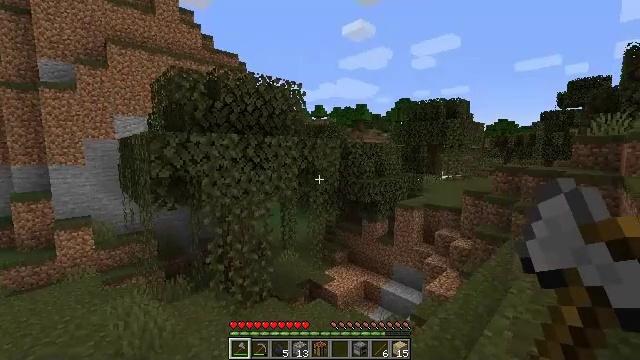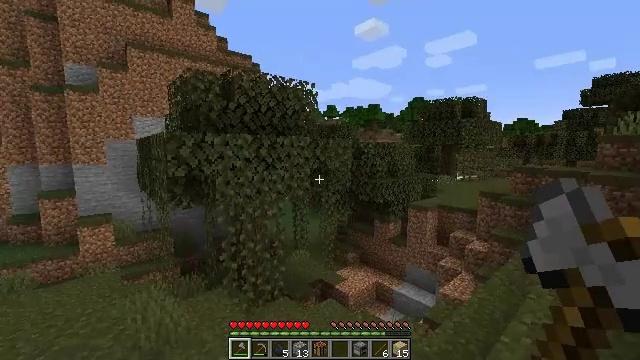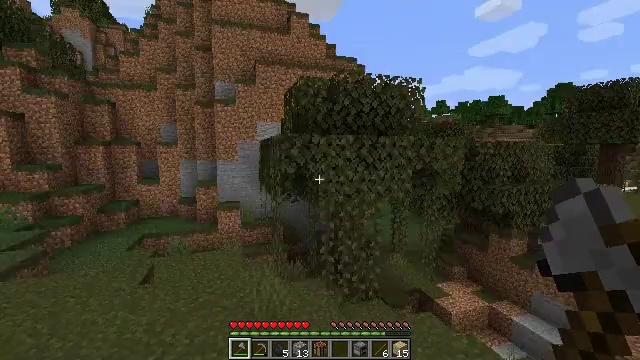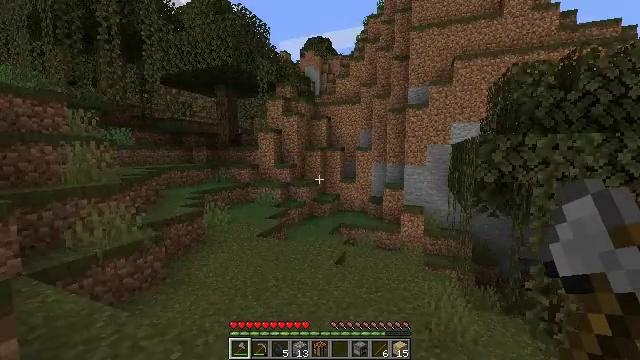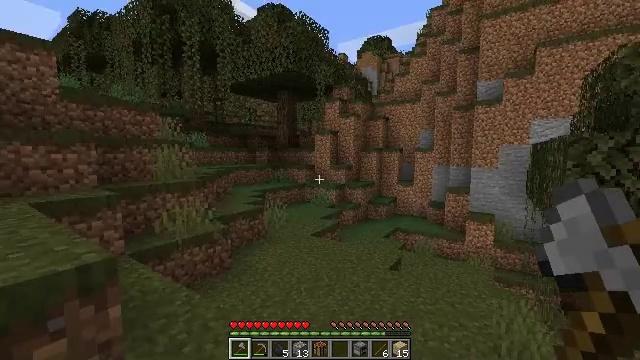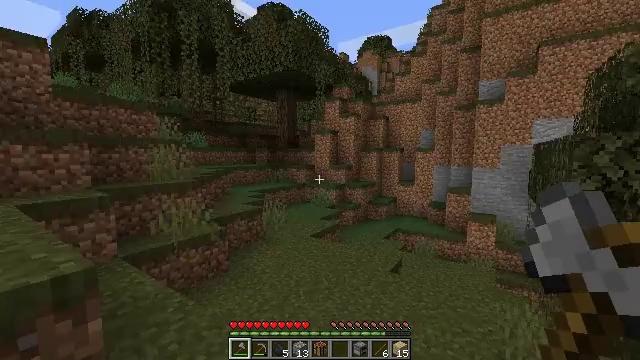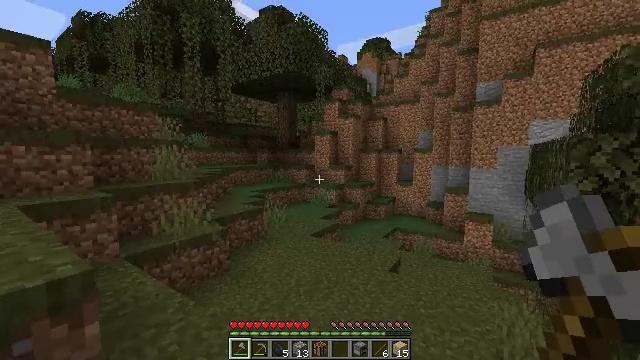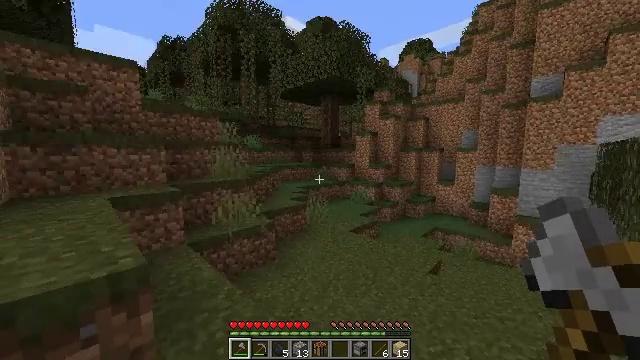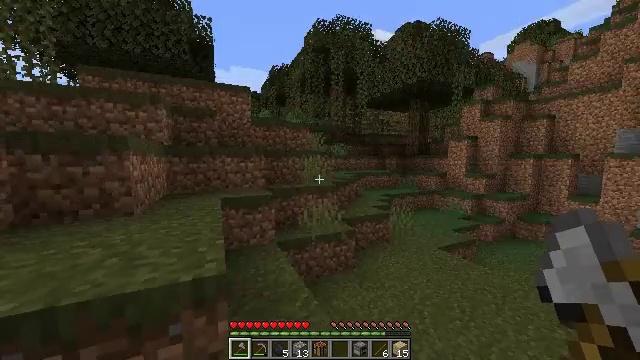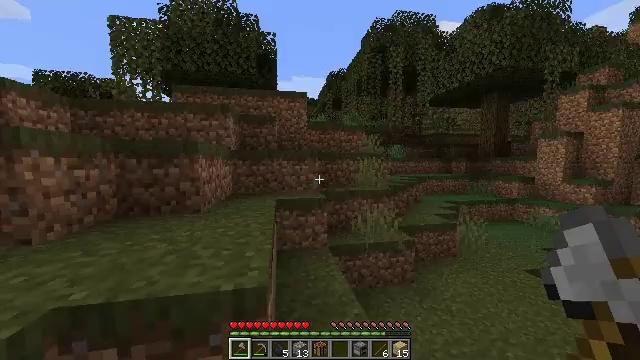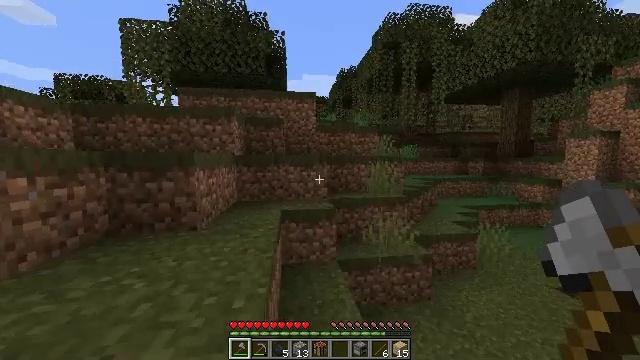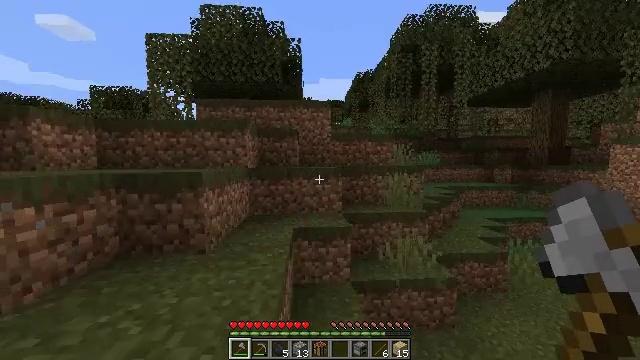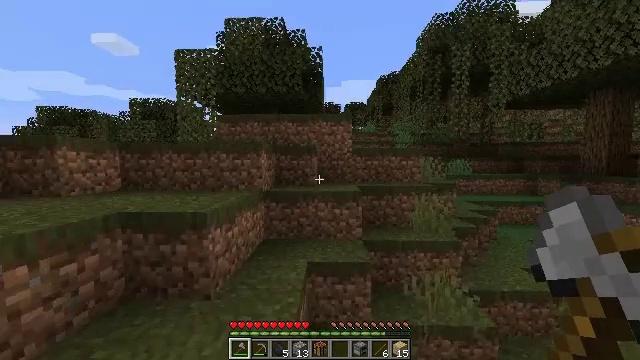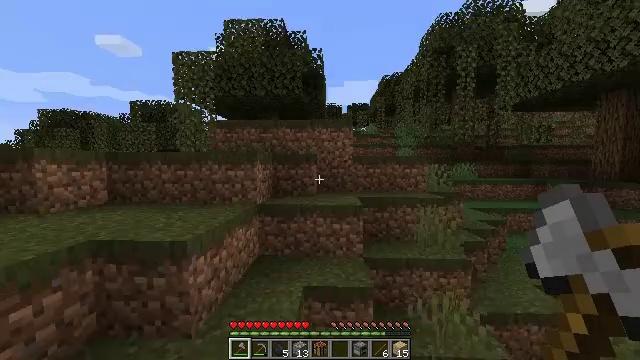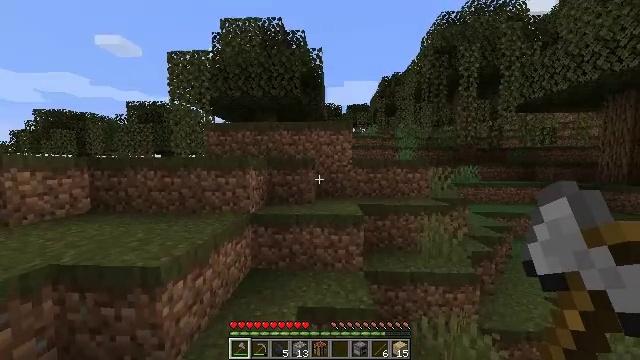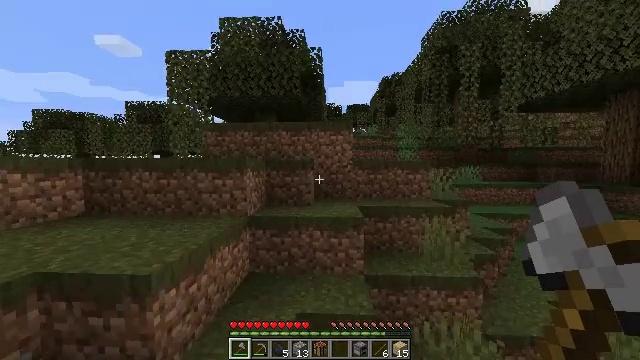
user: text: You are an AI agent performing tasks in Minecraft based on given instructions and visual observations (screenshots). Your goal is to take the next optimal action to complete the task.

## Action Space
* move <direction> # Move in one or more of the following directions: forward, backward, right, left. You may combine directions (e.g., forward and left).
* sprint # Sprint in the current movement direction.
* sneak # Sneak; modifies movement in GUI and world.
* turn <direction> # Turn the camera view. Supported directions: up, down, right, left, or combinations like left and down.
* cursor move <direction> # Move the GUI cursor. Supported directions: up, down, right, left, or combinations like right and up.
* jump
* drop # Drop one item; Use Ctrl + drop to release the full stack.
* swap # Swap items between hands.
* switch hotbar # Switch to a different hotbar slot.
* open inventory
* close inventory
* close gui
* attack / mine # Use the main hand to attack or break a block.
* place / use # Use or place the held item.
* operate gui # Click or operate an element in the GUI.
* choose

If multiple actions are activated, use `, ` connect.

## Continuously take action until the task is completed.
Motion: motion action
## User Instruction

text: Break the blue orchid to collect it.
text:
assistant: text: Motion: turn left
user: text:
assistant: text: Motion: turn left
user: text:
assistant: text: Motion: turn left
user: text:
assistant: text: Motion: turn left
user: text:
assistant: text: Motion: move forward, sprint
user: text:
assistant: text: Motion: move forward, sprint
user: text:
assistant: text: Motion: move forward, sprint, turn left
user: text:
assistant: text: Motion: move forward, sprint, turn left and up
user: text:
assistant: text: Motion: move forward, sprint, turn left
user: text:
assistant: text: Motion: move forward, sprint, turn left, jump
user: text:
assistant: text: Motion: move forward, sprint, turn left, jump
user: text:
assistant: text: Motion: move forward, sprint, turn left, jump
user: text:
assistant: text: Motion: move forward, sprint, jump
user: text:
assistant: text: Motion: move forward and move left, sprint
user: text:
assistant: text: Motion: move forward and move left, sprint
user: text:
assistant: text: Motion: move forward and move left, sprint
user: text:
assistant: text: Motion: move forward and move left, sprint
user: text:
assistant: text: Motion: move forward and move left, sprint
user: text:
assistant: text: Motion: move forward and move left, sprint
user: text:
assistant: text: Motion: move forward and move left, sprint, turn left and up
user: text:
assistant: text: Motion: move forward, sprint, turn left, jump
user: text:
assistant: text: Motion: move forward, sprint, jump
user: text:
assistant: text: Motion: move forward, sprint, turn right, jump
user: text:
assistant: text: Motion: move forward, sprint, turn right, jump
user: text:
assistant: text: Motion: move forward, sprint, jump
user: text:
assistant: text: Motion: move forward, sprint
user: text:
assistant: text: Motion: move forward, sprint, turn left
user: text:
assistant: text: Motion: move forward, sprint, turn left
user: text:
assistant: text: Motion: move forward, sprint, turn left and up
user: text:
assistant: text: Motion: move forward and move right, sprint, turn left, jump